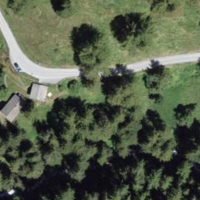
EUNIS habitat code: 26
Species observed at this site:
Euthystira brachyptera
Saxifraga cuneifolia
Polyommatus icarus
Sciurus vulgaris
Linnaea borealis
Melanargia galathea
Capreolus capreolus